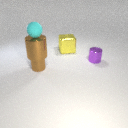
small cyan rubber sphere above large brown metal cylinder